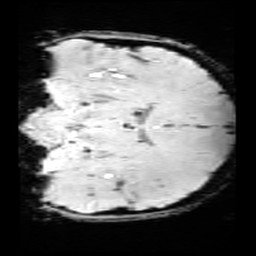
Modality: SWI
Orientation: coronal
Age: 12
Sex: male
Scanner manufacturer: siemens
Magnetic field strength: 3 T
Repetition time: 0.027 s
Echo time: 0.02 s